Interaction volume radius: 5 \u00c5
Interaction volume height: 15 \u00c5
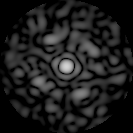
Disorder parameter: 0.8122